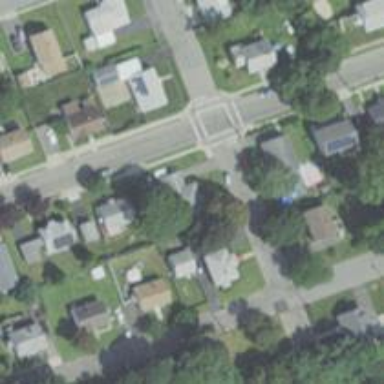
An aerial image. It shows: Road with stop sign.